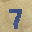
Label: 7